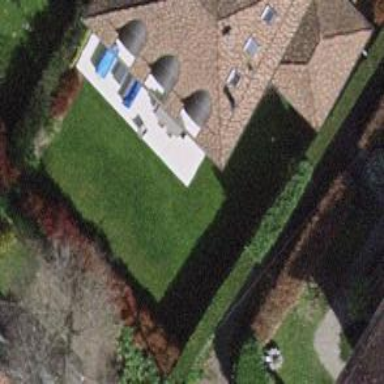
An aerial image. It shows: Garden surrounded by fence.